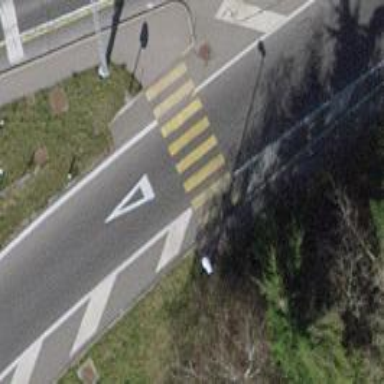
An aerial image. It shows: Asphalt footway with marked crossing.